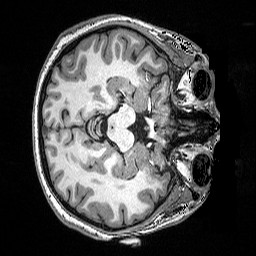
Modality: T1w
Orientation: axial